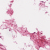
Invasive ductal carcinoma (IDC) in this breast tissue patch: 0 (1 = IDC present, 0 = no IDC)